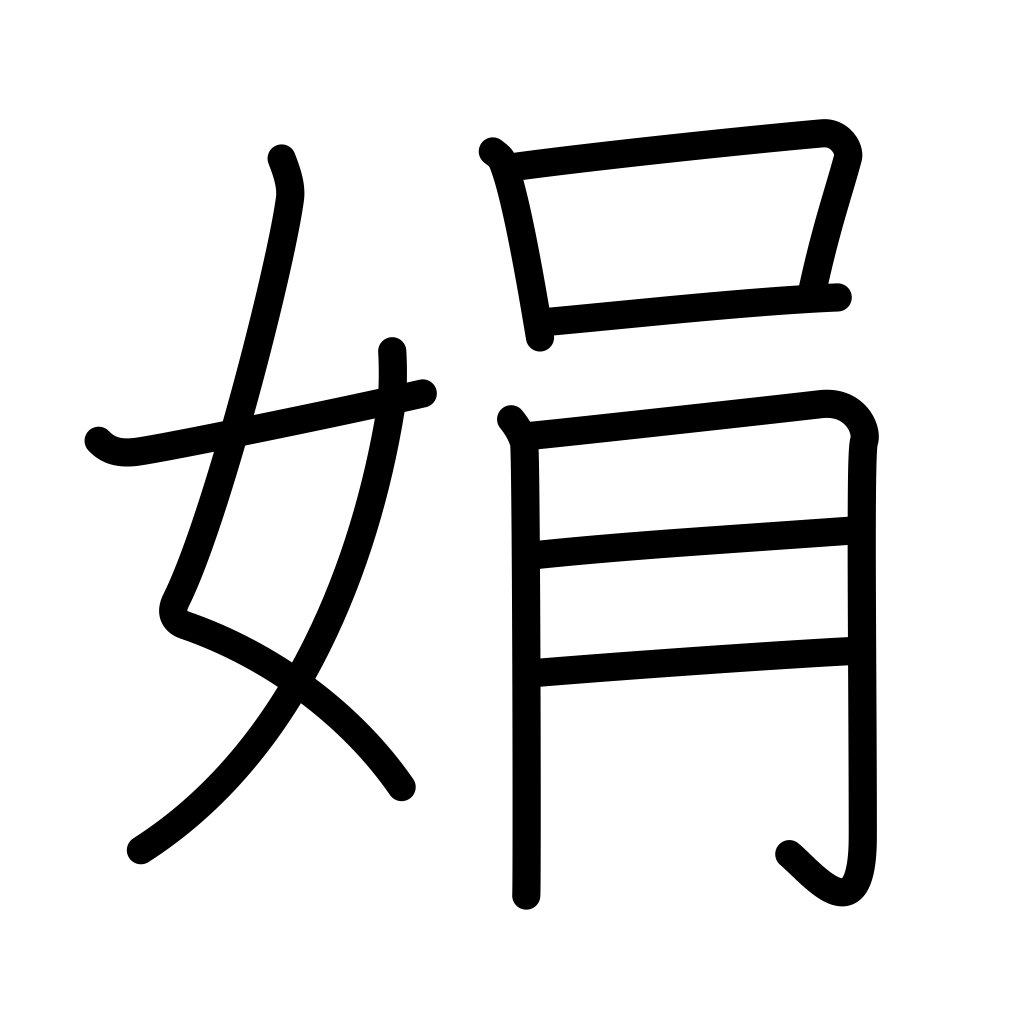
Meaning: beauty of face